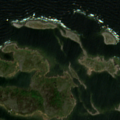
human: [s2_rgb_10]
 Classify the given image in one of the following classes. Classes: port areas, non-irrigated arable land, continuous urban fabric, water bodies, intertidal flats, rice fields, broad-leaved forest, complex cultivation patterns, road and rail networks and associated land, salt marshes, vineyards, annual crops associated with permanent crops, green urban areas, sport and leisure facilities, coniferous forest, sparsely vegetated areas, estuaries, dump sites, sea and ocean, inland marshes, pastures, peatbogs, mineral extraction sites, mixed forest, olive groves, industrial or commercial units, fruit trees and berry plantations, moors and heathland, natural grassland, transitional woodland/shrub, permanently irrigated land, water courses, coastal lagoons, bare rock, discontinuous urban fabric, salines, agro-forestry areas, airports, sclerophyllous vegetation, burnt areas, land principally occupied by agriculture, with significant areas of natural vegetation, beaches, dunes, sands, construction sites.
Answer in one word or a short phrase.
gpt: transitional woodland/shrub, sea and ocean